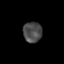
Tissue: skin
Cell type: Epithelial cells
Senescence score: 0.2782
Nuclear area (px): 379
Mean DAPI intensity: 74.443